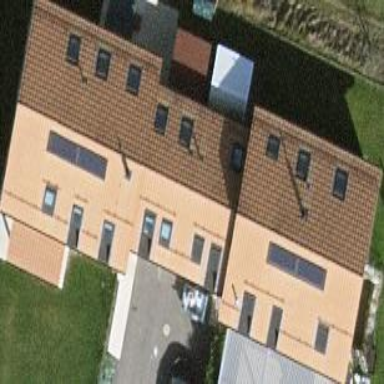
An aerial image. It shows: Simple house.